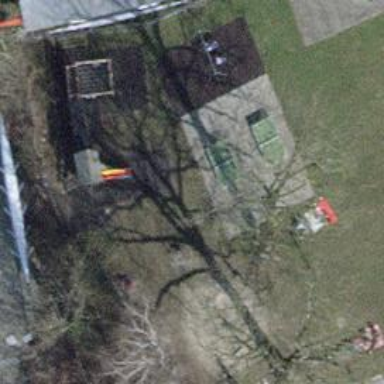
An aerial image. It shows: Playground area for leisure land.